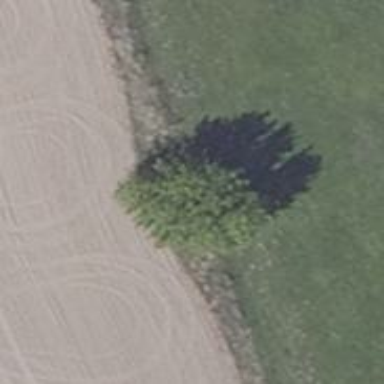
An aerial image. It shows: Deciduous broadleaved tree.